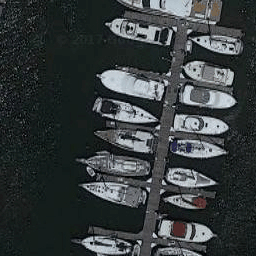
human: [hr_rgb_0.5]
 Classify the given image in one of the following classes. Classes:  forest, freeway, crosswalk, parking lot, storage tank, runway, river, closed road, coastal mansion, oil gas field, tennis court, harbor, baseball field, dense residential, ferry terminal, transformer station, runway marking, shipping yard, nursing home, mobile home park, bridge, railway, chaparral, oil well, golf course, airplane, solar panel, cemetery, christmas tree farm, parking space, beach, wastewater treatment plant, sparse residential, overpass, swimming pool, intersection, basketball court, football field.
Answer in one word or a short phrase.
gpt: harbor